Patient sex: M
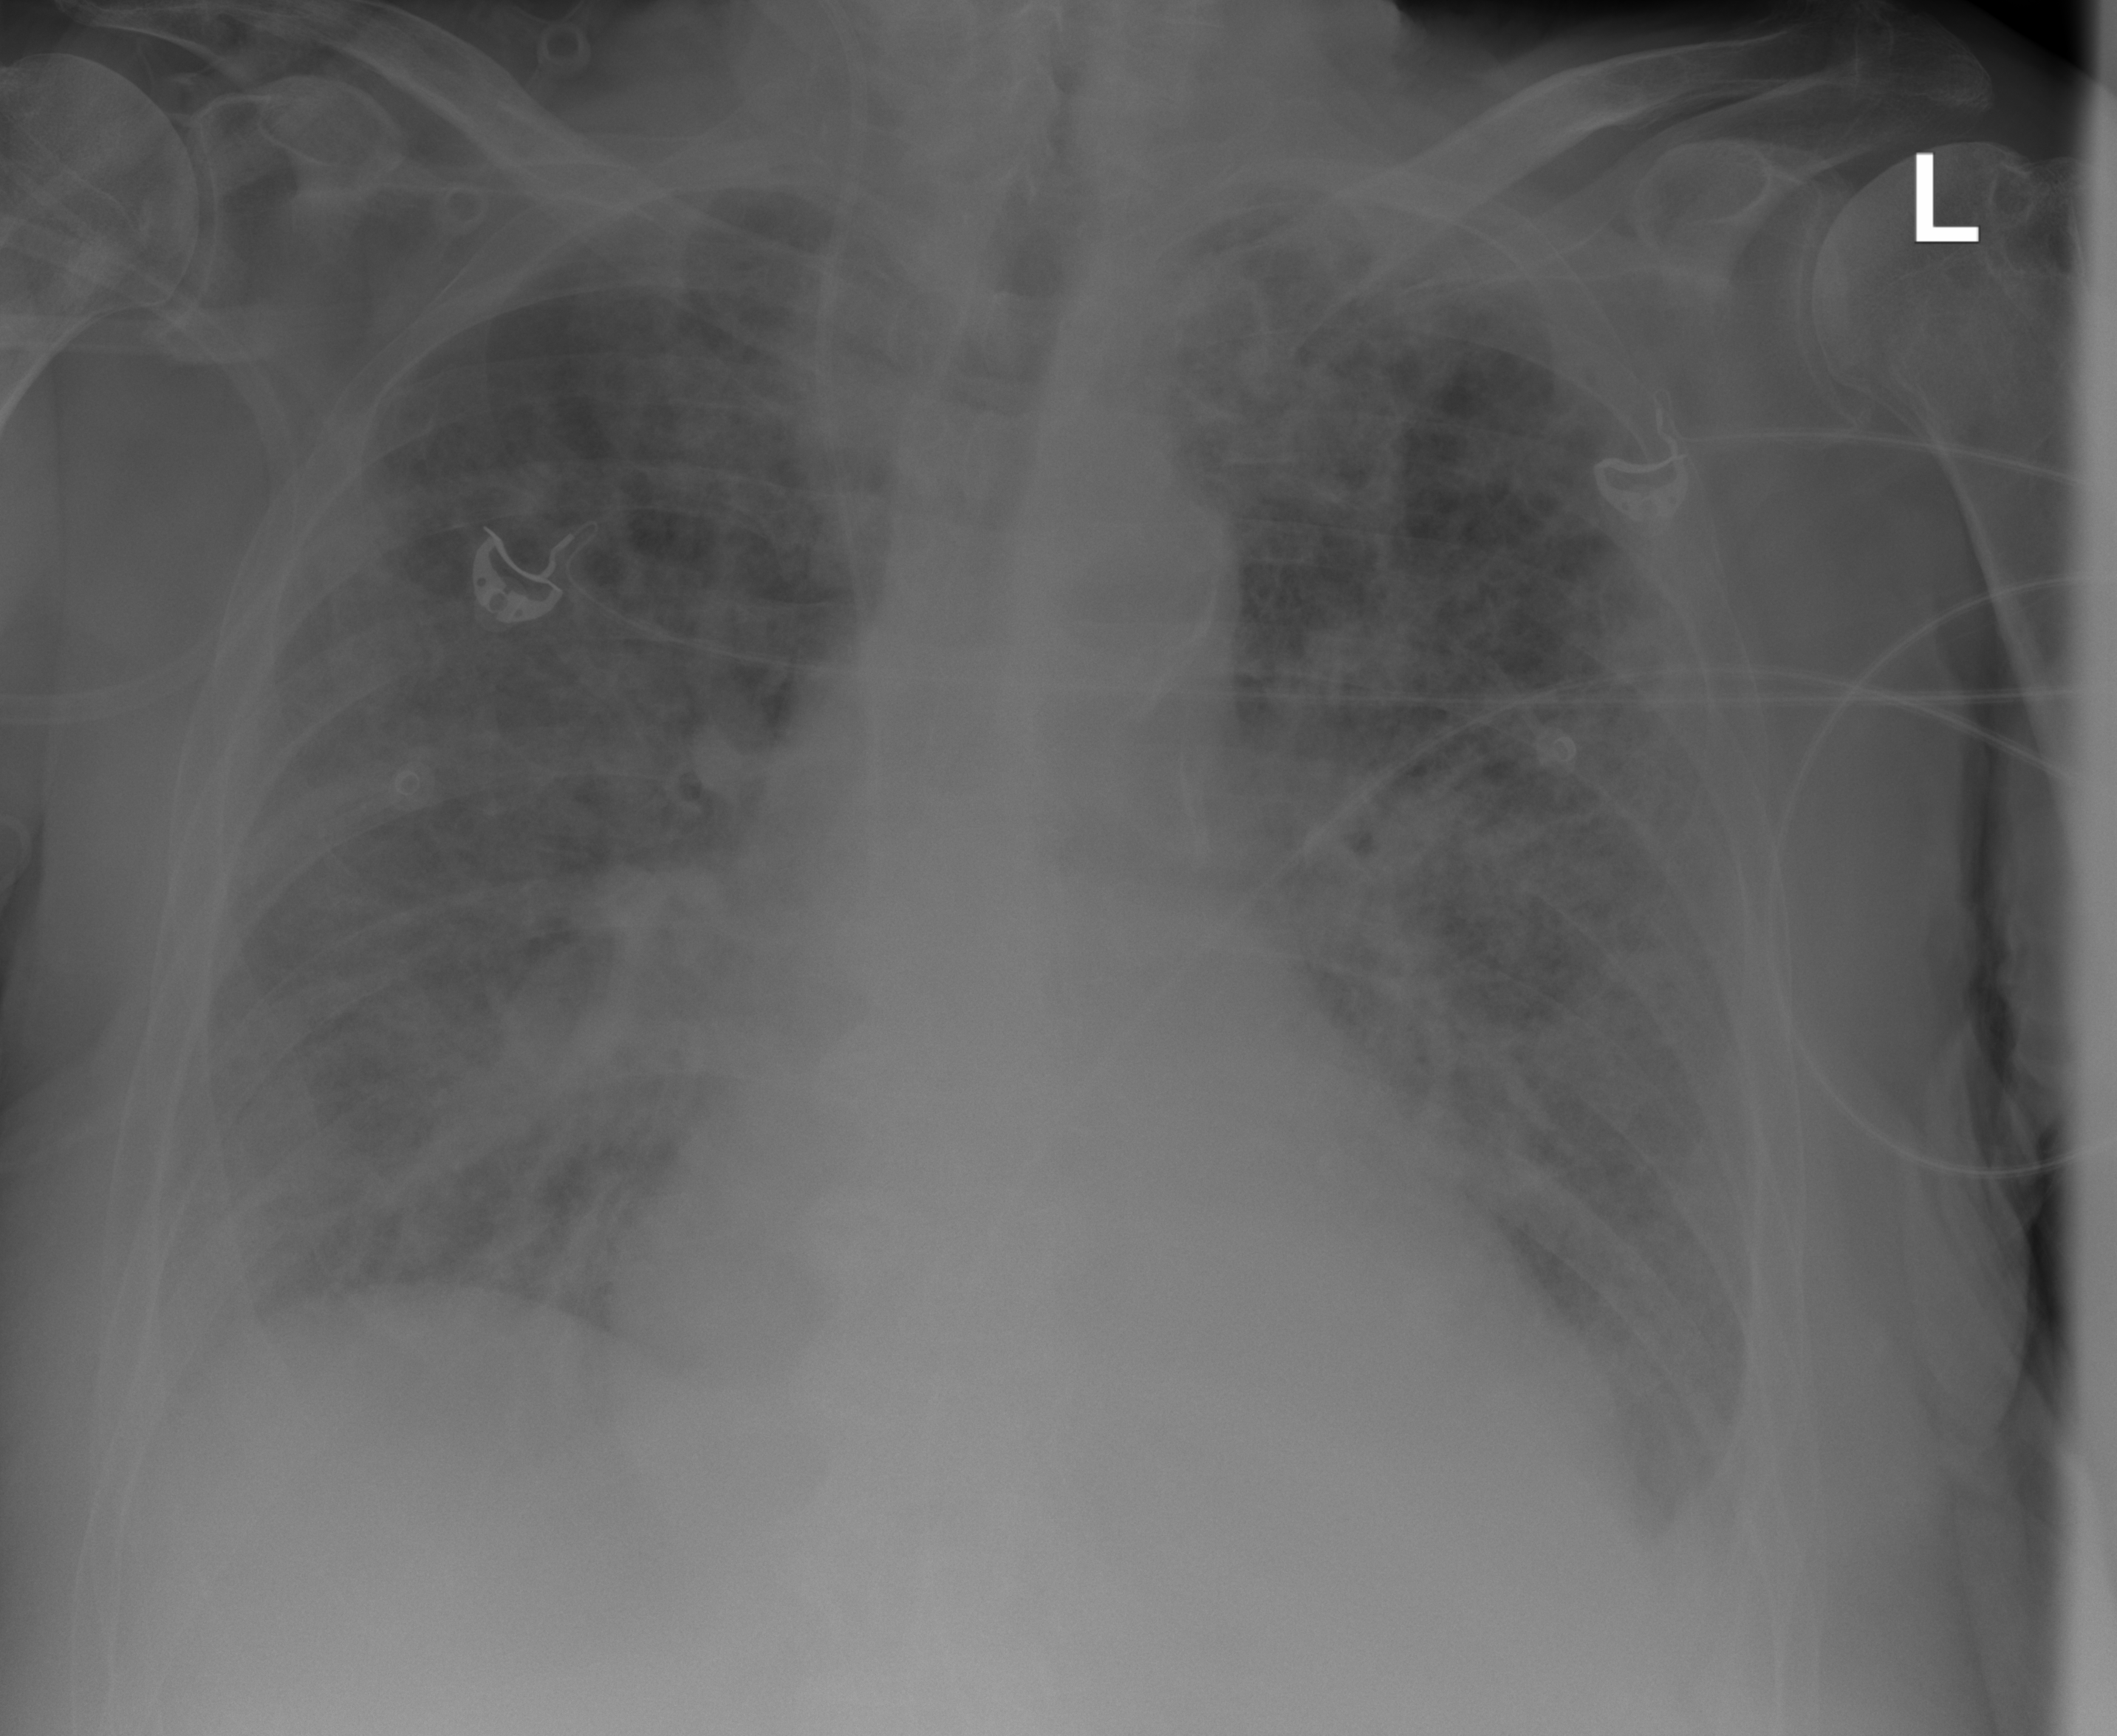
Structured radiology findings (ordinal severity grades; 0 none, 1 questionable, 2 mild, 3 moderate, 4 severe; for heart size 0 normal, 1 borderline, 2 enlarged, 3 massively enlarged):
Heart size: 2
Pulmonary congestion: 3
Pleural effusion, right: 2
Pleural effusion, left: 2
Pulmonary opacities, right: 2
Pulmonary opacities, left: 2
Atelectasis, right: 2
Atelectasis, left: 2